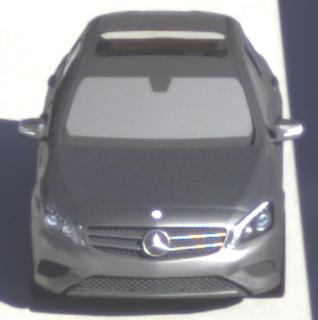
Make: Mercedes-Benz
Model: A 180
Detailed model: A-Class (176)
Model produced from: 2012/09
Model produced until: 2015/07
Doors: 5
Color: gray
Road condition: dry road
Daytime: morning or afternoon
Contrast: high contrast